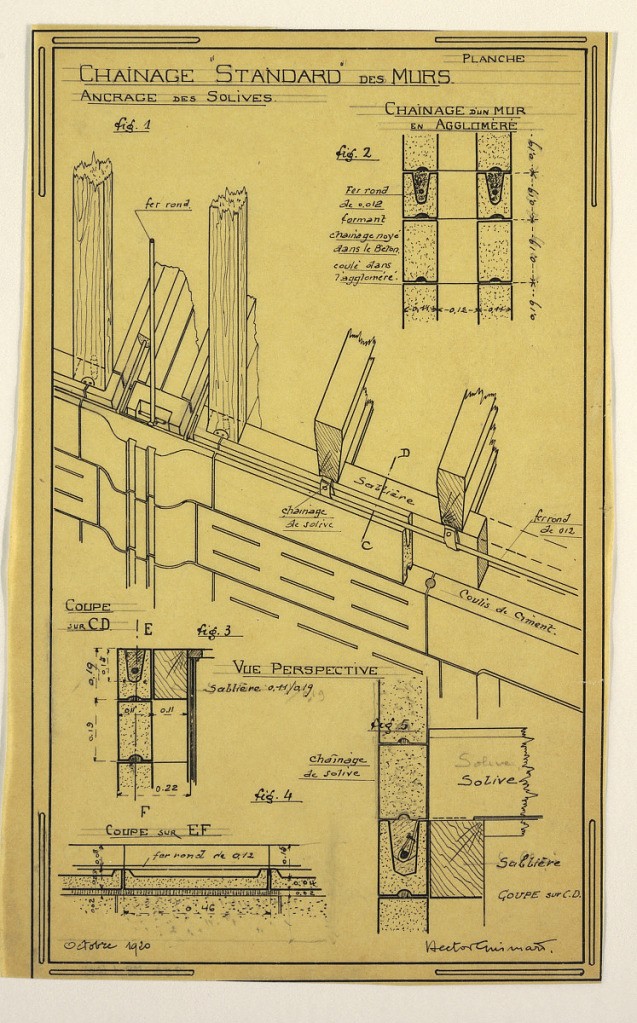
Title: Design for a Mass-Operational House Designed by Hector Guimard, Construction of Wall Supports
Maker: Hector Guimard, French, 1867–1942
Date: October 1920
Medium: Pen and black ink, graphite on tracing paper
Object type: Drawing
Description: Design for a mass-operational house by Guimard, detailing the support structure of the walls.